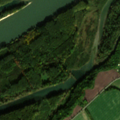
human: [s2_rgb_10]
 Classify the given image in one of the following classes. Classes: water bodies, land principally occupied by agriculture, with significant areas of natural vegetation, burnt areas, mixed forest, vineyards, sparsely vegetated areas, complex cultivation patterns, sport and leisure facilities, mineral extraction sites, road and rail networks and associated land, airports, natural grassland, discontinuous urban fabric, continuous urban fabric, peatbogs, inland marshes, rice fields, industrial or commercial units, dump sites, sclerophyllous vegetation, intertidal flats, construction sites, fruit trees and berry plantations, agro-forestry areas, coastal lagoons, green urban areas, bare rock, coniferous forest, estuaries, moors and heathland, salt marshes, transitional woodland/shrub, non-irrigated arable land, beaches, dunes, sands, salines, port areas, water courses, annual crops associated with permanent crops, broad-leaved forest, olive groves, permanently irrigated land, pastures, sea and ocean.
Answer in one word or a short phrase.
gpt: non-irrigated arable land, broad-leaved forest, water courses